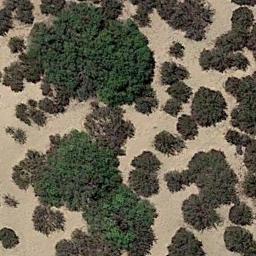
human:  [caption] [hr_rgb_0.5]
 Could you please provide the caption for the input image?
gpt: There are two lush vegetation in the jungle .

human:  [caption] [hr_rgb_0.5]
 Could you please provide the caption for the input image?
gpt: Some connected chaparrals of different sizes grow in the desert .

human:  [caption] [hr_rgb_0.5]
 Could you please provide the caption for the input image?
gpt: Chaparral is distributed cluster by cluster on the sand .

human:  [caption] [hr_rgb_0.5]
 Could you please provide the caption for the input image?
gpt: The chaparral is thicker on the left than on the right .

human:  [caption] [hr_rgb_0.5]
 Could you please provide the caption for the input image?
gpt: There are many different kinds of bushes make up the chaparral in the bare land .